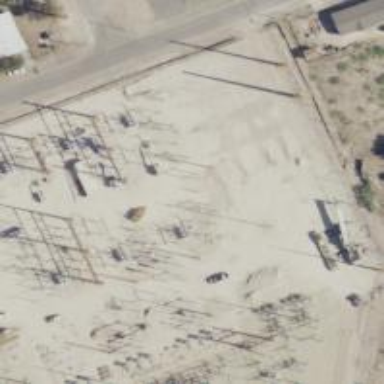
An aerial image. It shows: Switch for power supply.